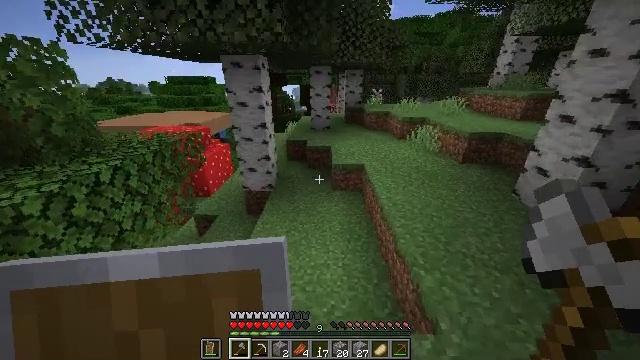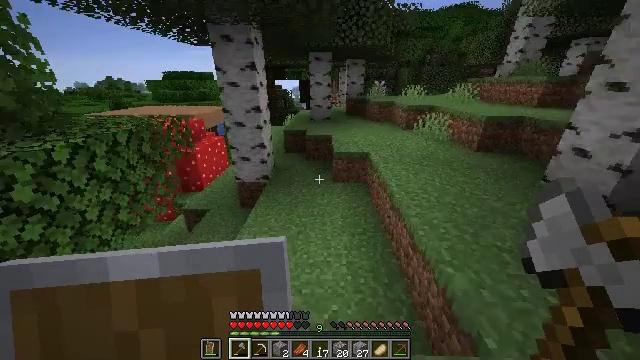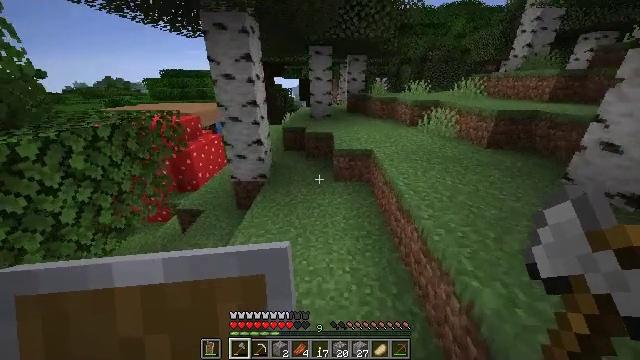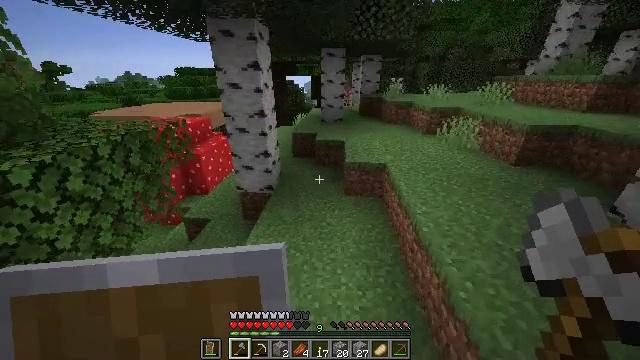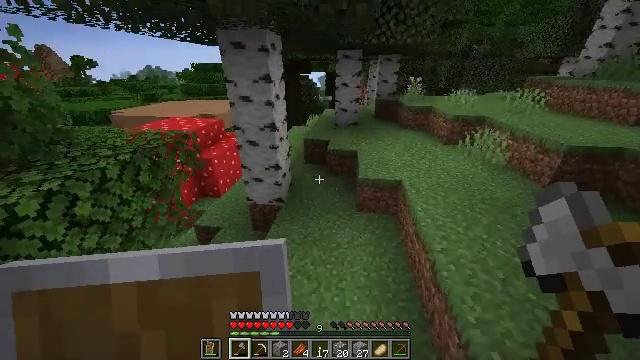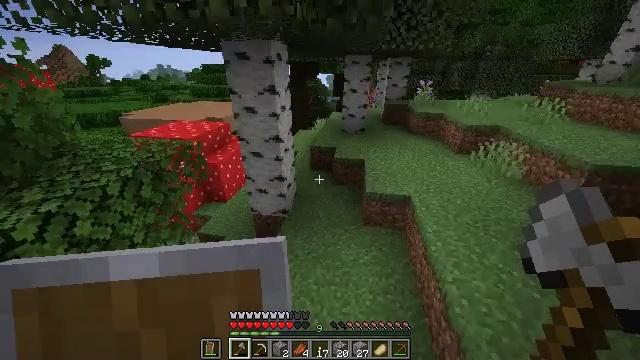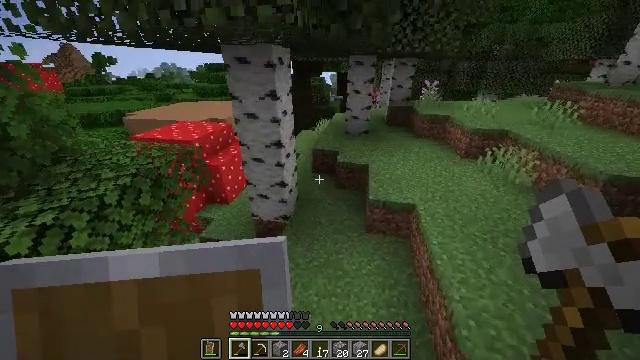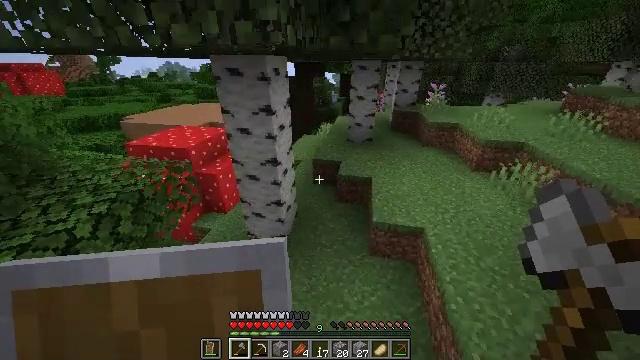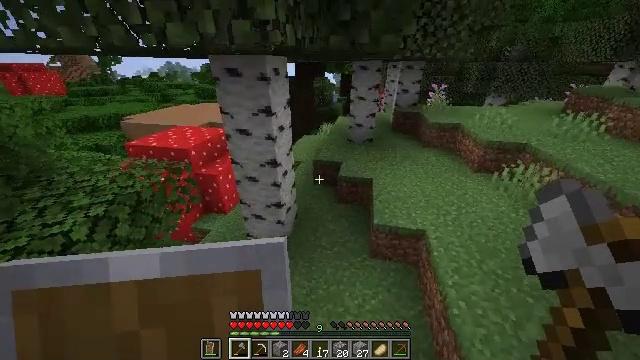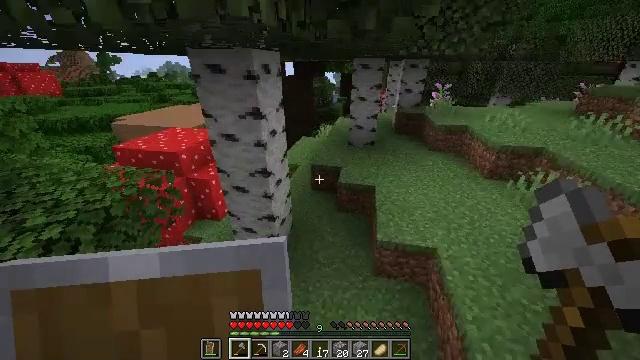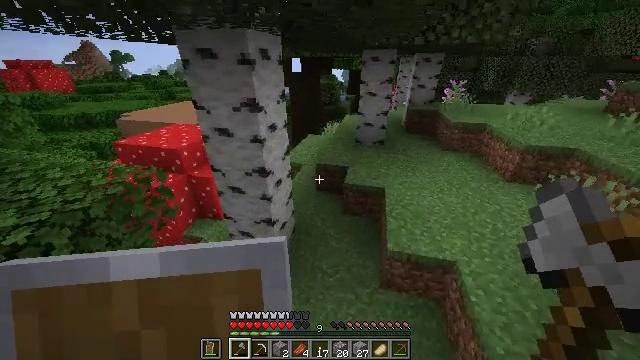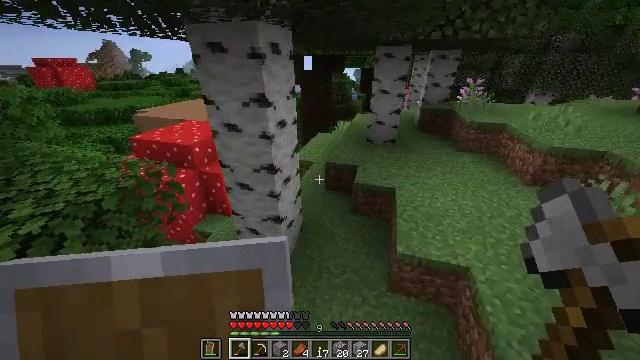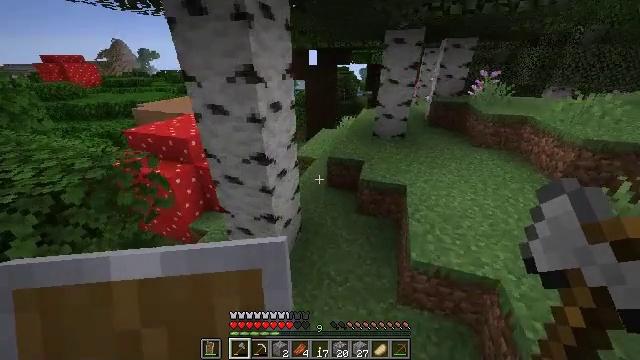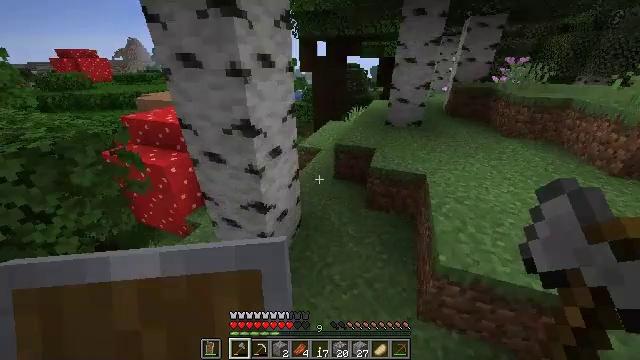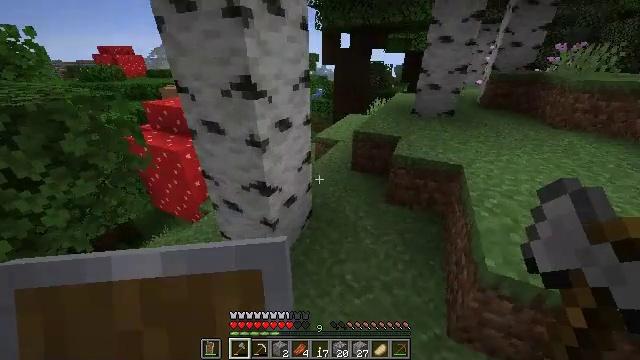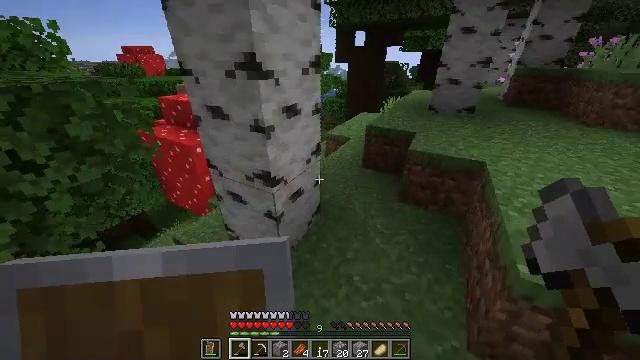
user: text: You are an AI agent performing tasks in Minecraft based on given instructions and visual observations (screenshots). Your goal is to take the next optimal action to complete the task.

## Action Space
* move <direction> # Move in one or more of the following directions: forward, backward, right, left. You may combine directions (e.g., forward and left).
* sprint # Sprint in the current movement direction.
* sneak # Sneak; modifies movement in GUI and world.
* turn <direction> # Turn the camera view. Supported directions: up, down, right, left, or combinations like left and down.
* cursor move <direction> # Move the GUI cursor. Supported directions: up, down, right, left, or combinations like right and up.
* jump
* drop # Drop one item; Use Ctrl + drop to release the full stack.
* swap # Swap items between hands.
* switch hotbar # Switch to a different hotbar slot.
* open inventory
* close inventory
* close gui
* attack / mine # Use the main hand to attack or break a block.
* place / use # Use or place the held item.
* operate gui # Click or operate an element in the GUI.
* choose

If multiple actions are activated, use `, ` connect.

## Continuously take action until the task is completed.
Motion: motion action
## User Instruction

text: Chop down the brown mushroom block.
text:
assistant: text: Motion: move forward, sprint, jump
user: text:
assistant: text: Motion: move forward, sprint, jump
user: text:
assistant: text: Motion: move forward, sprint, turn left and down, jump
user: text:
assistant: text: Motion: move forward, sprint, turn left and down, jump
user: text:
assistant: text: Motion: move forward, sprint, turn left, jump
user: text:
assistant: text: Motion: move forward, sprint, jump
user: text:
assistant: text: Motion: move forward, sprint, jump
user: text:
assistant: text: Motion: move forward, sprint, jump
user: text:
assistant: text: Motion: move forward, sprint, jump
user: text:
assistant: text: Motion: move forward, sprint, turn left, jump
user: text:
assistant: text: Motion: move forward, sprint, turn left, jump
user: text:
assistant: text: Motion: move forward, sprint, turn left, jump
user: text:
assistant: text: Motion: move forward, sprint, turn left, jump
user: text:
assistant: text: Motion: move forward, sprint, turn left, jump
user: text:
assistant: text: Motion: move forward, sprint, turn left, jump
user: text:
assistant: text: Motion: move forward, sprint, turn left, jump
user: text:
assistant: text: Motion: move forward, sprint, turn right, jump
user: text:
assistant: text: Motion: move forward, sprint, jump
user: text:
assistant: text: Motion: move forward, sprint, jump
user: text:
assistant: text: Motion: move forward, sprint, jump
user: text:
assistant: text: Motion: move forward, sprint, jump
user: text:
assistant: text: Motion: move forward, sprint, turn left, jump
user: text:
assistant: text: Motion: move forward, sprint, turn left, jump
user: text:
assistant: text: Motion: move forward, sprint, turn left
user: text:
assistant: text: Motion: move forward, sprint, turn left
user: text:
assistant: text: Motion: move forward, sprint, turn left
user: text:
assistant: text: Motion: move forward
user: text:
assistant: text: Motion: move forward
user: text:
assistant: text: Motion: move forward
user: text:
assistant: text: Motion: move forward